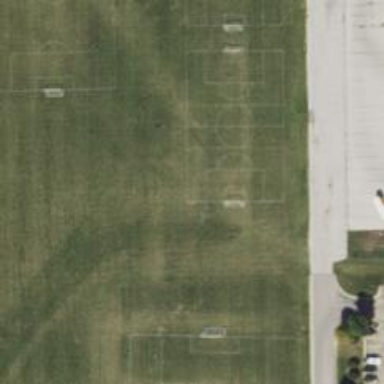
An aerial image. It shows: Leisure park with soccer pitch.